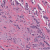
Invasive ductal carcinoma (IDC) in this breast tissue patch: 1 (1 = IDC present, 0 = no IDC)